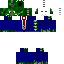
A female zombie skin with dark skin, wearing red helmet dressed in a green robe top and brown pants, featuring a fangs.